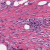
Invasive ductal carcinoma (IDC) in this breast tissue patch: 0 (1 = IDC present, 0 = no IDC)